Question: I am working on a project where I have a div diamond of pictures that needs to be responsive.
The picture below shows the diamond in div I have created, but it doesn't work in all sizes. I want the diamond to react responsively to the browser size, so it always fits.

I have <URL>, but it is not responsive. Just to show what I want, and I have been trying to create.
'''
<div id="page">
<div id="main">
<div class="box blue"></div>
<div class="box green"></div>
<div class="box red"></div>
<div class="box yellow"></div>
</div>
</div>
'''
'''
#page {
width:100%;
height:100%;
min-height:500px;
min-width:500px;
}
#main {
height:80px;
width:80px;
position:relative;
display:block;
transform: rotate(45deg);
-ms-transform: rotate(45deg); /* IE 9 */
-webkit-transform: rotate(45deg); /* Safari and Chrome */
}
.box {
display: inline-block;
height:35%;
width:35%;
margin-right:5%;
margin-top:5%;
}
.blue {
background-color:blue;
}
.green {
background-color:green;
}
.red {
background-color:red;
}
.yellow {
background-color:#ffd54f;
}
'''
Any help is very much appreciated :-)
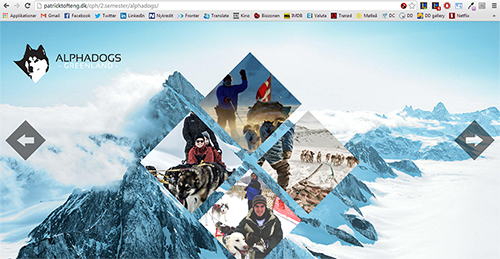
Answer: Start with a responsive base:
'''
#main {
width: 35%;
height: 0;
position: relative;
padding-bottom: 35%;
border: solid 1px black;
margin: auto;
}
'''
The trick is to set the vertical dimension as padding percentage, that is calculated on the width of the parent. (So it is always a square)
Now set the diamonds, translated as percentages.
'''
.box {
height:100%;
width:100%;
position: absolute;
}
.blue {
background-color:blue;
-webkit-transform: translate(-75%, 100%) rotate(45deg);
}
.green {
background-color:green;
-webkit-transform: translate(0, 25%) rotate(45deg);
}
.red {
background-color:red;
-webkit-transform: translate(75%, 100%) rotate(45deg);
}
.yellow {
background-color:#ffd54f;
-webkit-transform: translate(0, 175%) rotate(45deg);
}
'''
<URL>